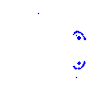
Particle: proton